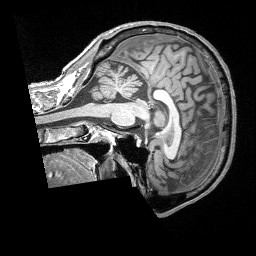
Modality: T1w
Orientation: sagittal
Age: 33
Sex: male
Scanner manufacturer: siemens
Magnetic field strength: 3 T
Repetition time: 1.9 s
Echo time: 0.00252 s